Interaction volume radius: 5 \u00c5
Interaction volume height: 15 \u00c5
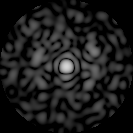
Disorder parameter: 0.8424